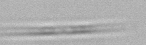
Label: Pseudo-nitzschia